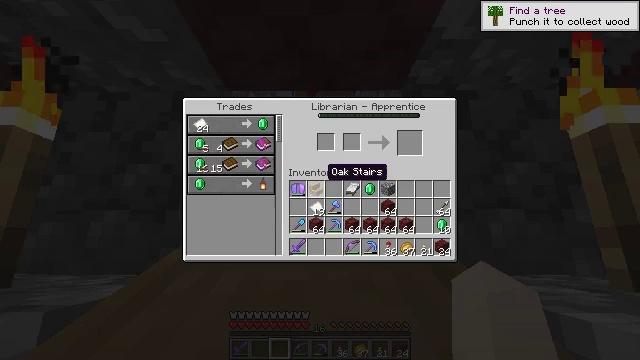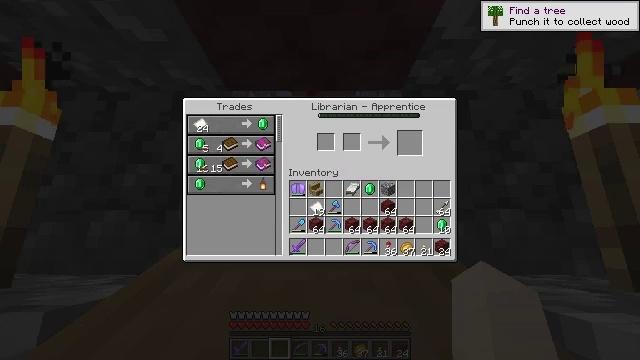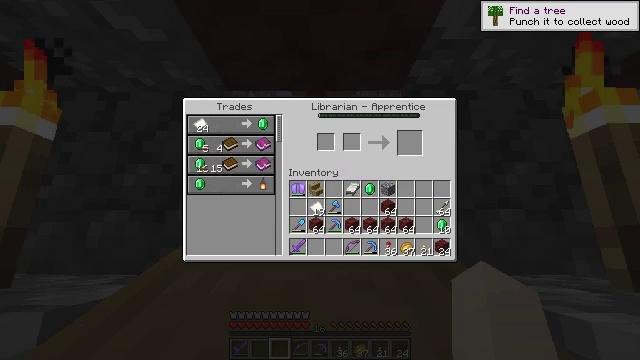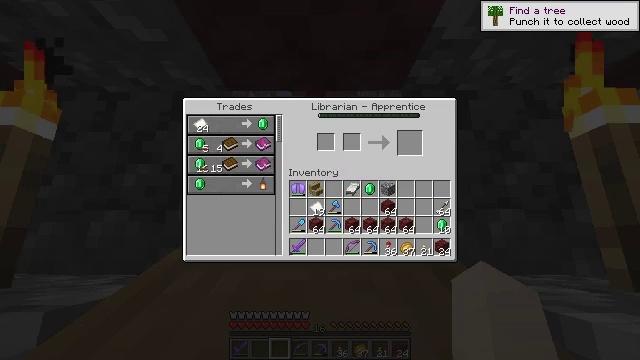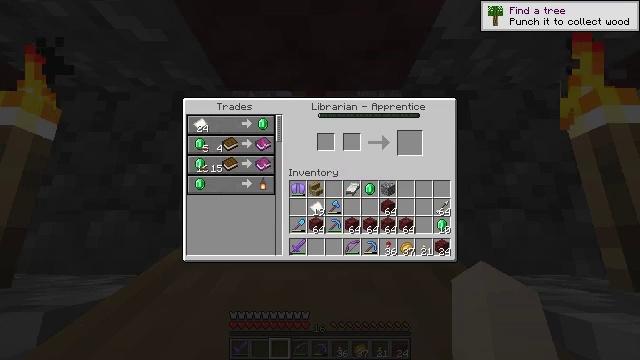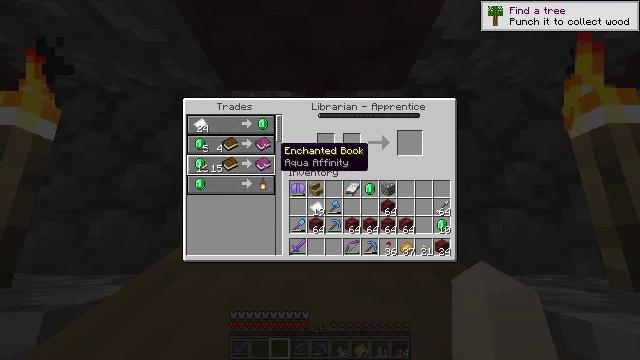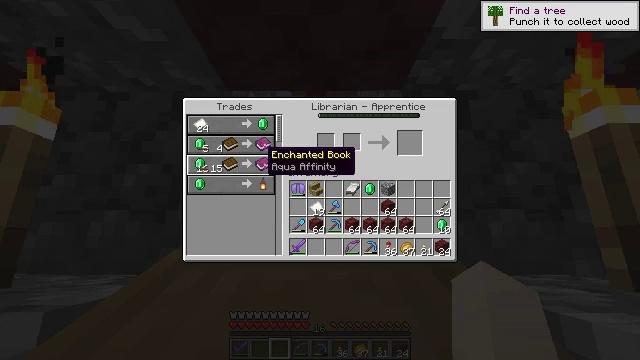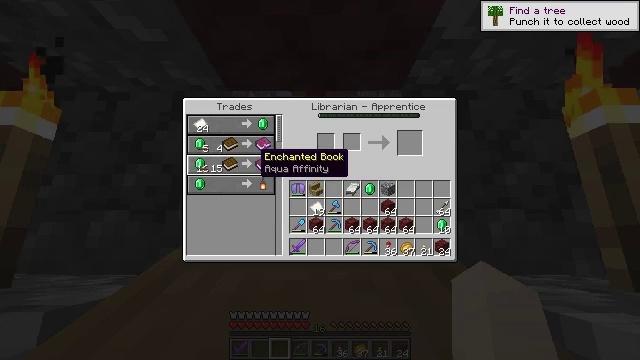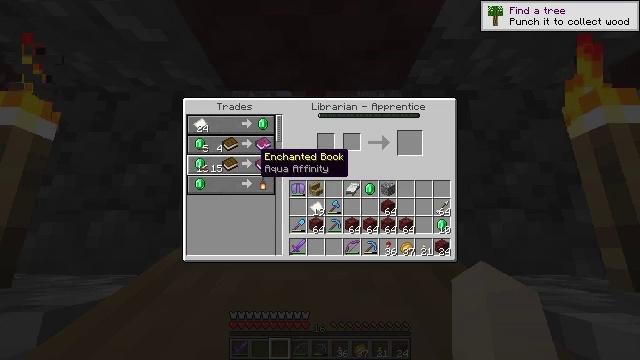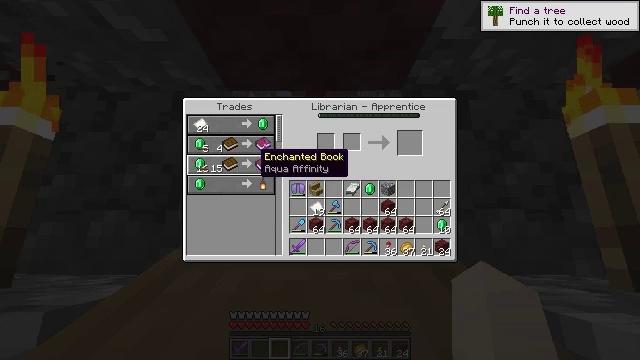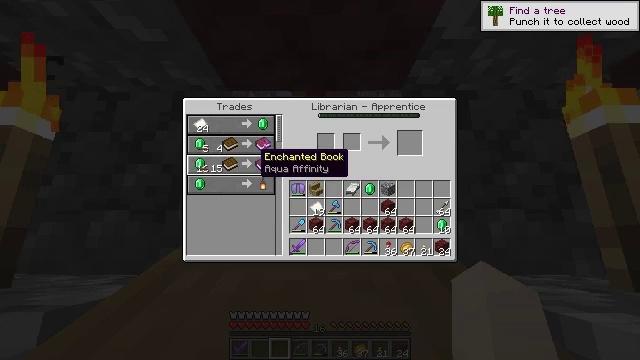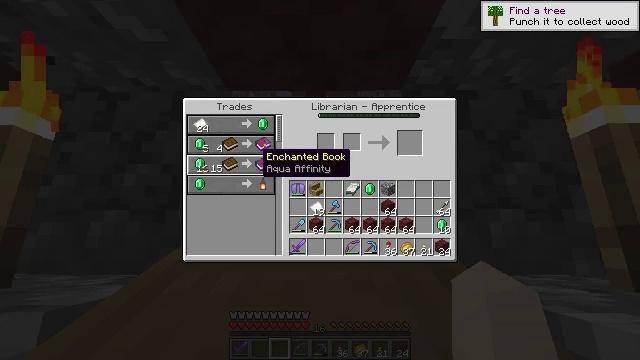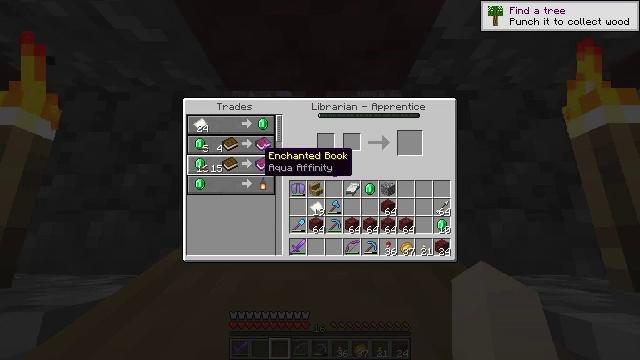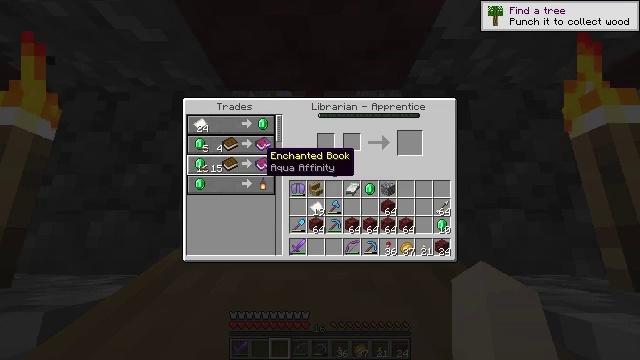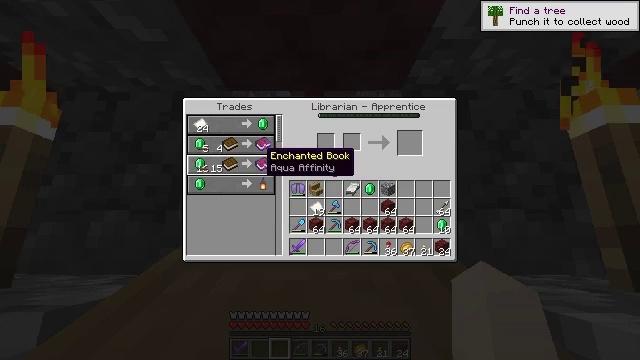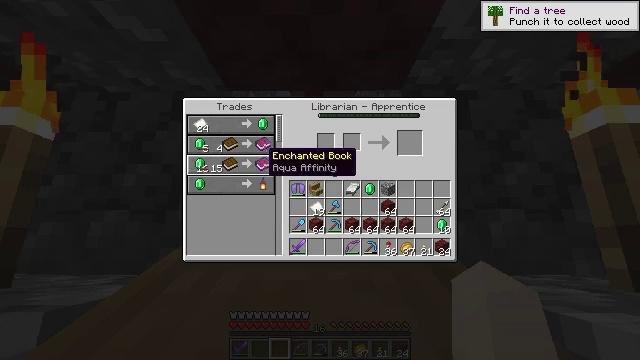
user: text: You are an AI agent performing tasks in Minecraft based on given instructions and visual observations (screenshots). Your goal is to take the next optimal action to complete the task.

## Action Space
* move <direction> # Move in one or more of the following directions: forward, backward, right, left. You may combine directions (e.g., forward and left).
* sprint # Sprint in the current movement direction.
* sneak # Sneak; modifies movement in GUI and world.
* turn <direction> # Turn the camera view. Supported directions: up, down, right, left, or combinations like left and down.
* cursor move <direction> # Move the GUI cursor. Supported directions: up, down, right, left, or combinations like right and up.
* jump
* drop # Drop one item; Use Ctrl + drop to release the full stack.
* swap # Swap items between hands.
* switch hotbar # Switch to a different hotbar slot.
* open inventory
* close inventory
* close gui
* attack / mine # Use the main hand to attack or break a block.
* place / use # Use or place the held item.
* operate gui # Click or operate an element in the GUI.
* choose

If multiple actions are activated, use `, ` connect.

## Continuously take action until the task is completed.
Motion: motion action
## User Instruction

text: Mine the oak wall sign.
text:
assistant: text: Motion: cursor move left
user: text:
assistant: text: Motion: cursor move left and up
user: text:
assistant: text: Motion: cursor move left
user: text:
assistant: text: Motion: no_op
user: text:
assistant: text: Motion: no_op
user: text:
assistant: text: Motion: cursor move left
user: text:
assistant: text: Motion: cursor move left
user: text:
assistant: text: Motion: no_op
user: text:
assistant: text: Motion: no_op
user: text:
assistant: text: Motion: no_op
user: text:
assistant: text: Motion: no_op
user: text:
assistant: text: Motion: no_op
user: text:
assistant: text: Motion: no_op
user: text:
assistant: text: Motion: no_op
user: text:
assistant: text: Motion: no_op
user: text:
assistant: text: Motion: no_op
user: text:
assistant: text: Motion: no_op
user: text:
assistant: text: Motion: no_op
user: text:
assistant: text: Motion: no_op
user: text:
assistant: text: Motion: no_op
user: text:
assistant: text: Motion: no_op
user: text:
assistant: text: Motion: no_op
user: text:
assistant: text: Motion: no_op
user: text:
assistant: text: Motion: no_op
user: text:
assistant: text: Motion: no_op
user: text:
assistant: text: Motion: no_op
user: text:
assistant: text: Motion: no_op
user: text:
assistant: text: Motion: no_op
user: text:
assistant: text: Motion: no_op
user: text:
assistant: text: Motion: no_op